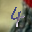
Label: 4